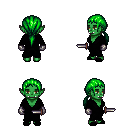
a pixel art fantasy rpg character, female body template, orc, green skin, black robe, red pants, green ponytail hairstyle, metal gloves, black slippers, dagger, four views (front, back, left, right), 2x2 character sprite sheet, small pixel art, hard edges, no anti-aliasing